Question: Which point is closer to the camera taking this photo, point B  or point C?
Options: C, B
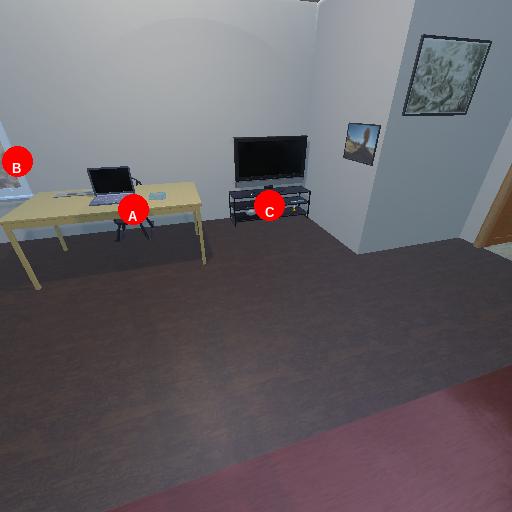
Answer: C